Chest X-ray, PA view. Patient: 58 years old, sex M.
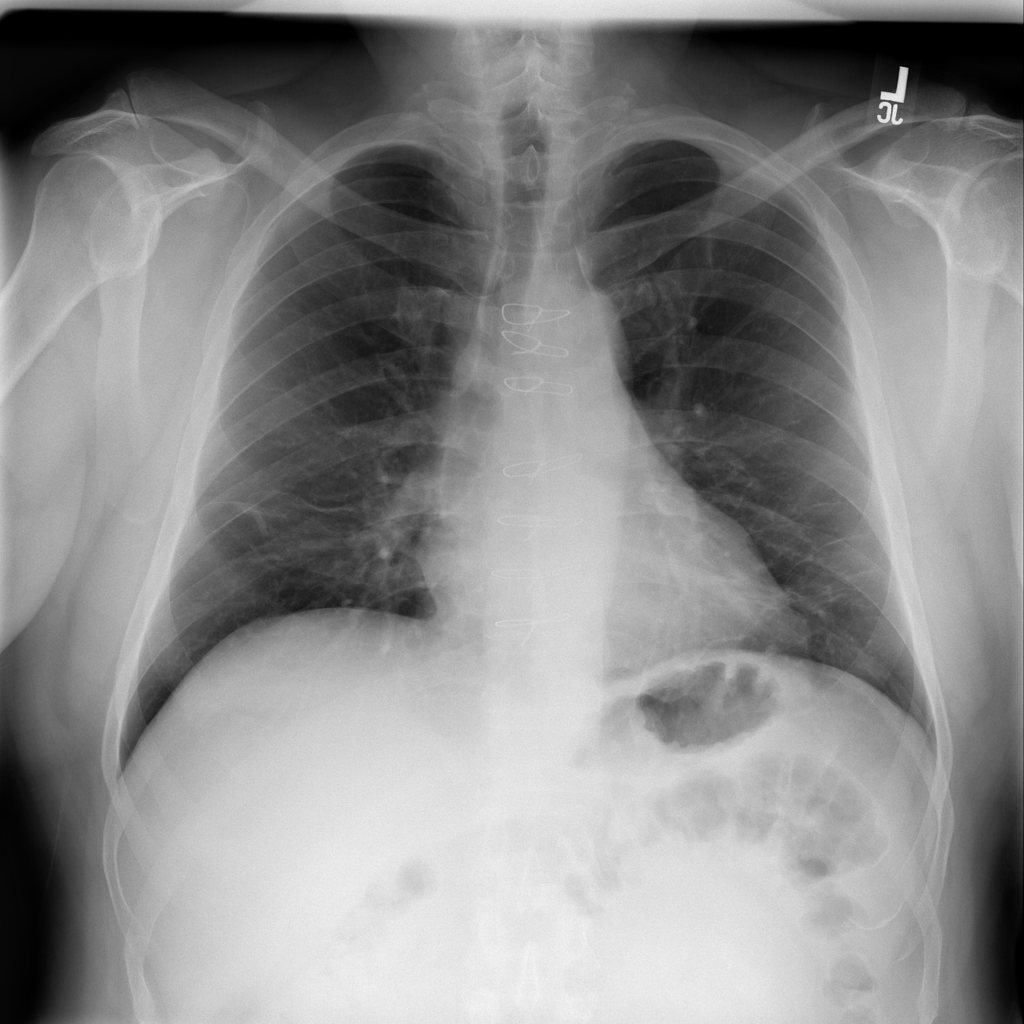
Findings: Atelectasis